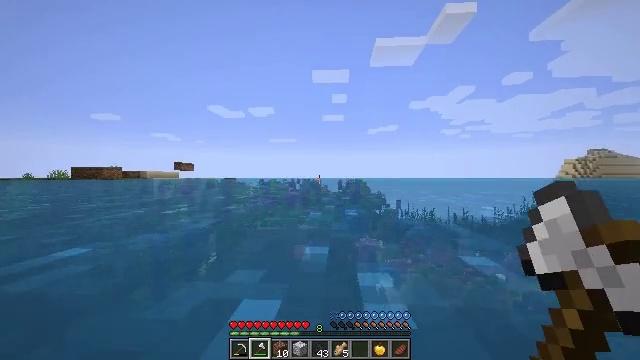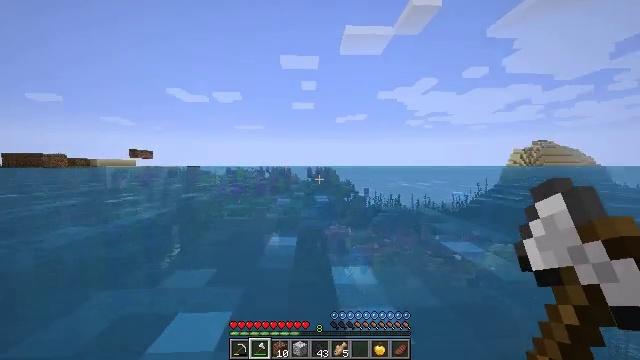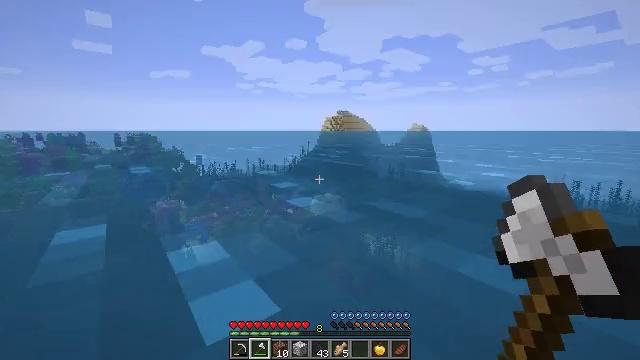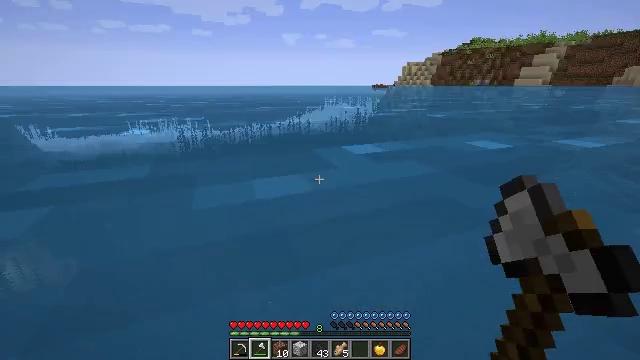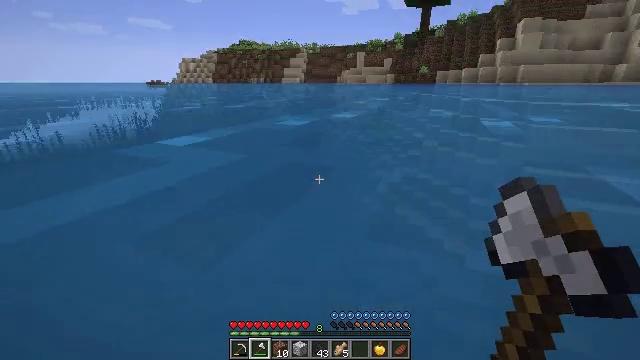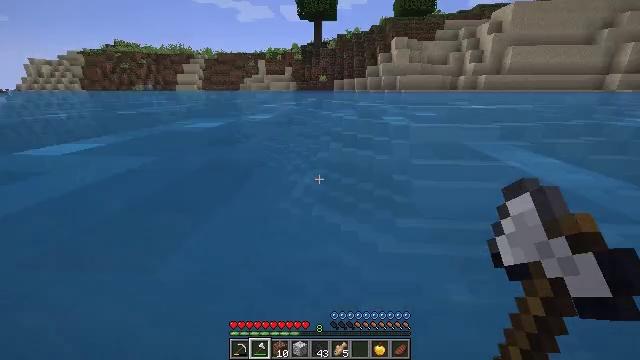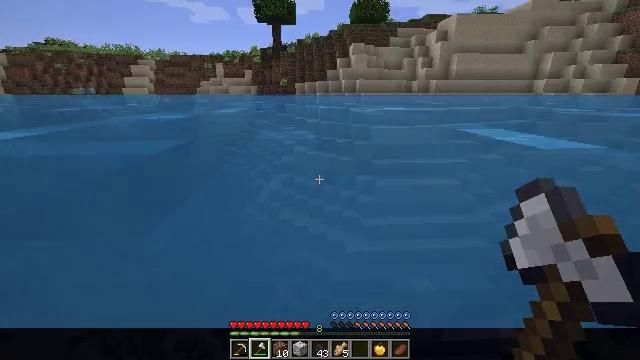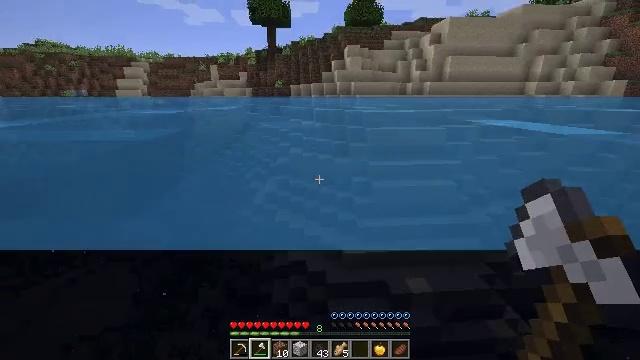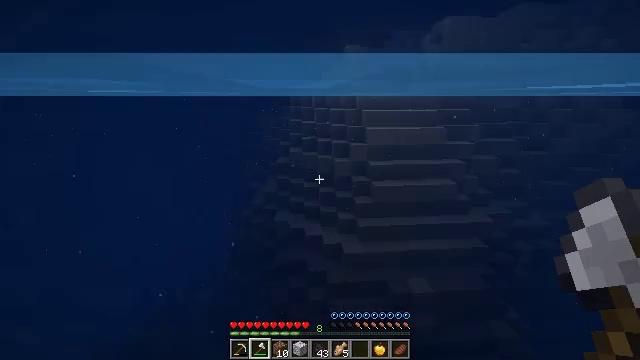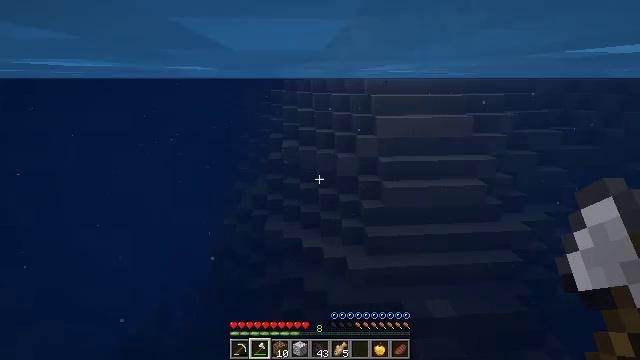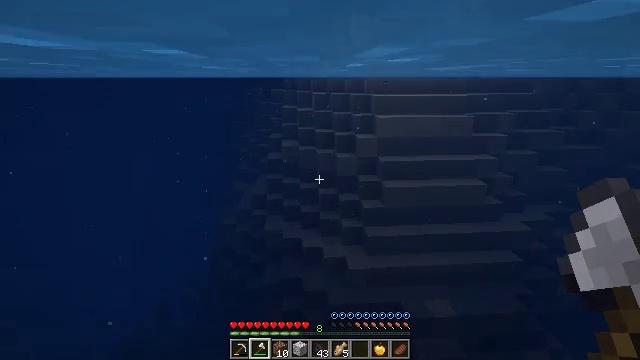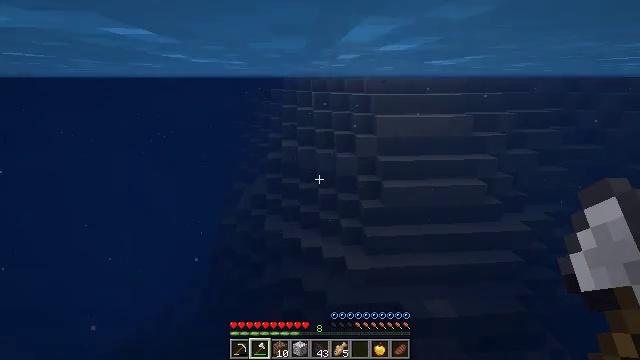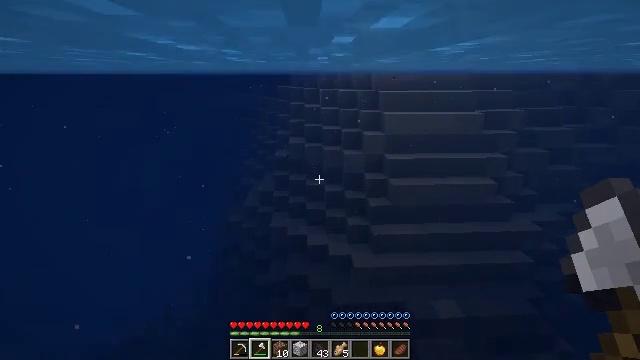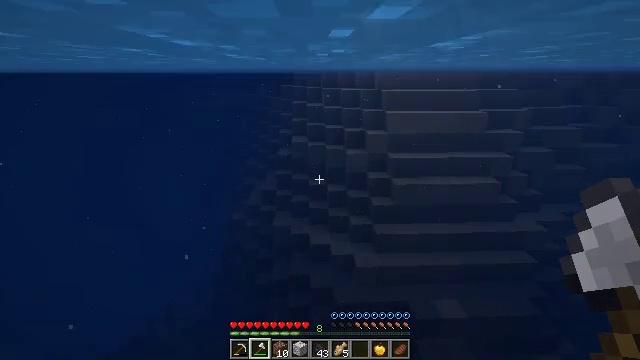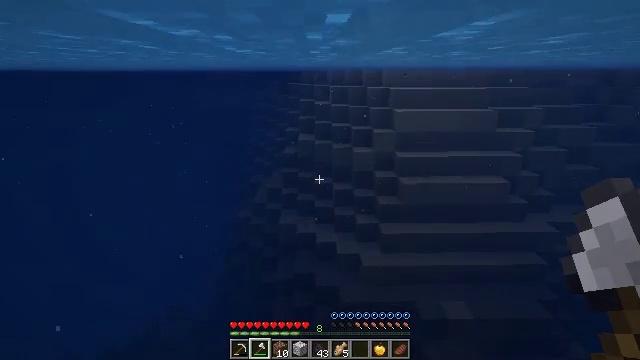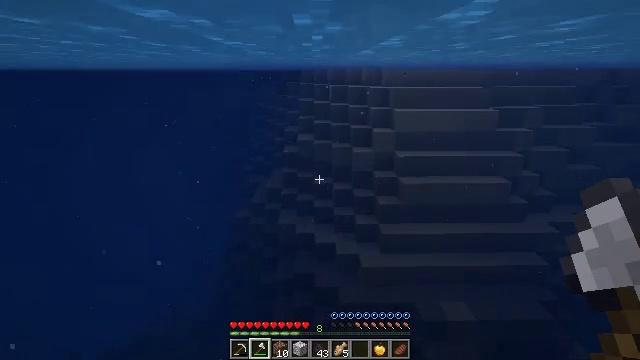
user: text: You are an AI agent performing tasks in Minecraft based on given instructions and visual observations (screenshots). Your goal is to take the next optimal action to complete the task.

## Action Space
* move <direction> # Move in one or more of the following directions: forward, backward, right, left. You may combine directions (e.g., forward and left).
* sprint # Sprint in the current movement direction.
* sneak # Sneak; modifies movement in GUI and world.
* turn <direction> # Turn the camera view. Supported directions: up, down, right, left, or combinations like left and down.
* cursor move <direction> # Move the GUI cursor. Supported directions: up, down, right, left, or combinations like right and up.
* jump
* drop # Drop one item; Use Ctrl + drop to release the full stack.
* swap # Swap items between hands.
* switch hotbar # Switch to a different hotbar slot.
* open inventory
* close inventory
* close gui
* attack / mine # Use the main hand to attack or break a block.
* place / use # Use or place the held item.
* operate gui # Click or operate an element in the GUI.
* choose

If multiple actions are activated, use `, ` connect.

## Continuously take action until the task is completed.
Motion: motion action
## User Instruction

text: Kill the cod.
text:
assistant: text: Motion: move forward, turn right and down
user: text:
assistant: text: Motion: move forward, turn right and down
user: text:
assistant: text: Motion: move forward, turn right and down
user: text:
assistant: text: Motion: move forward, turn right
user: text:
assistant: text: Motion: move forward, turn right and up
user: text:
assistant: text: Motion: move forward, turn right
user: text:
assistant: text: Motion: move forward, turn right
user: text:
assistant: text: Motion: move forward and move right
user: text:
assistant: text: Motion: move forward and move right
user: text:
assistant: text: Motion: move forward and move right
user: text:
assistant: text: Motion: move forward and move right
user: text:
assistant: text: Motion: move forward and move right, turn left
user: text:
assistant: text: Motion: move forward
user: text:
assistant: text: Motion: move forward, turn left
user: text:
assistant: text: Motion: move forward
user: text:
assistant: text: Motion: move forward
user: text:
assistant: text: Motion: move forward
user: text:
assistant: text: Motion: move forward, turn left
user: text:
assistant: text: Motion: move forward, turn left and up
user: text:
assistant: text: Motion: move forward, turn left and up
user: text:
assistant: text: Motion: move forward, turn left and up
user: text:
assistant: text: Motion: move forward
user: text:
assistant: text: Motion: move forward
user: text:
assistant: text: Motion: move forward
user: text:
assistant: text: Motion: move forward
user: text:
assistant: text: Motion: move forward, sneak
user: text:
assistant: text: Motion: move forward, sneak
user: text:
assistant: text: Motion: move forward, sneak
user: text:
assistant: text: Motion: move forward, sneak
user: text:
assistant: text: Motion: move forward